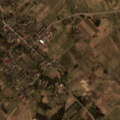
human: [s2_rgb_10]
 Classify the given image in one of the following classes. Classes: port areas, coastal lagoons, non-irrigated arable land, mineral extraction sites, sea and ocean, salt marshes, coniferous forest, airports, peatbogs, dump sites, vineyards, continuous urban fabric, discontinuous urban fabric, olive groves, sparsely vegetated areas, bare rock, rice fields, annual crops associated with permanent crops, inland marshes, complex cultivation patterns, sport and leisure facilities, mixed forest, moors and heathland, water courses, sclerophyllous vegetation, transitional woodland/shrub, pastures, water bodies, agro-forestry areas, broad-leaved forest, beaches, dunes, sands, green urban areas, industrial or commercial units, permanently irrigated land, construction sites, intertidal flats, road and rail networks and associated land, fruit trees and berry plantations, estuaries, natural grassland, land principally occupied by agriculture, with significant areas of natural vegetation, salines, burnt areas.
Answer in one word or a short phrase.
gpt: discontinuous urban fabric, non-irrigated arable land, complex cultivation patterns, broad-leaved forest